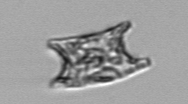
Label: Eucampia